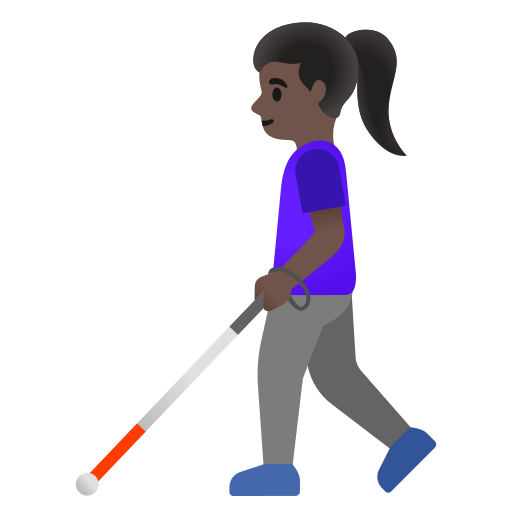
Emoji: 👩🏿‍🦯